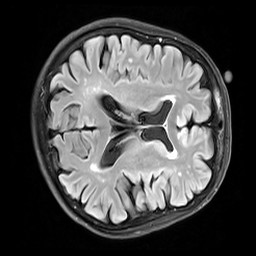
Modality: FLAIR
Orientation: axial
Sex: female
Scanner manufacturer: siemens
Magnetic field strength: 3 T
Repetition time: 10 s
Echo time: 0.09 s